Question: What is the reading of the measurement in the image?
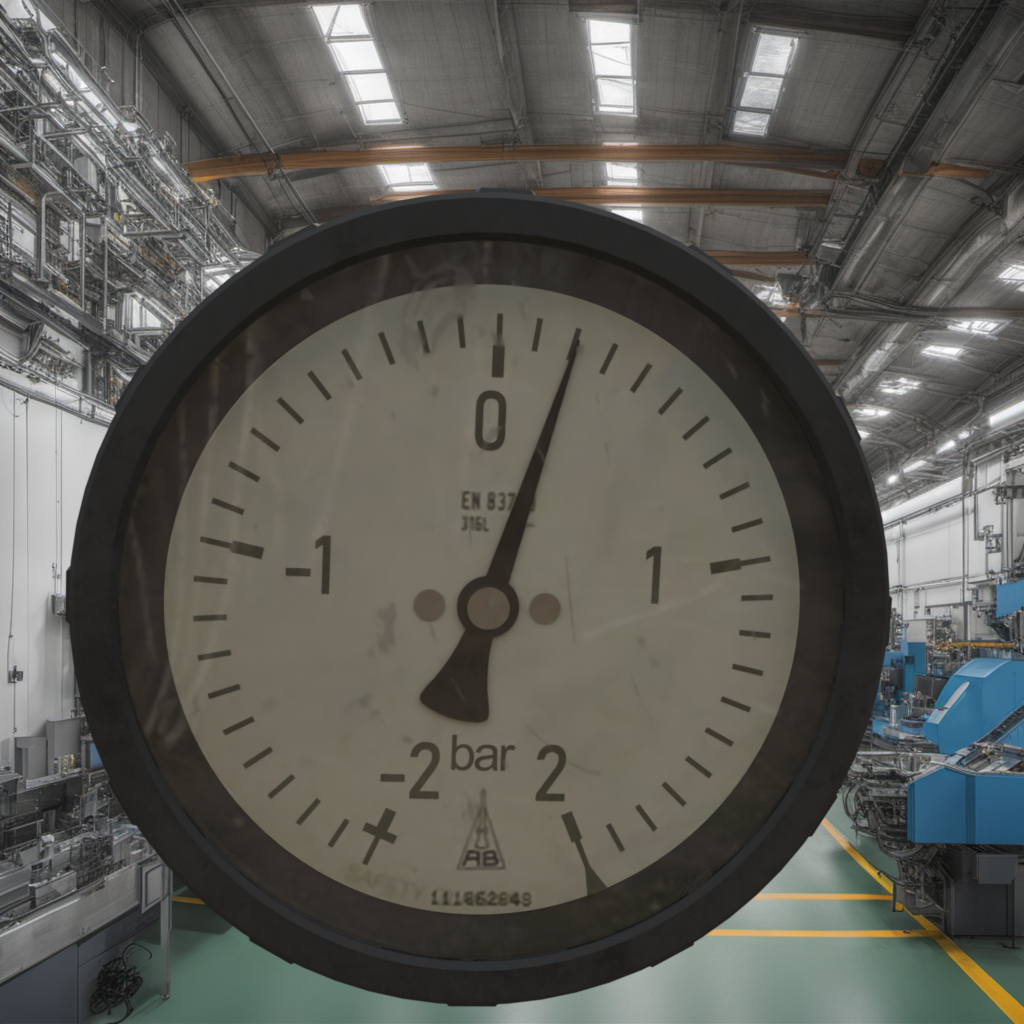
Answer: The result is 0.22
Question: What is the reading range of the measurement in the image?
Answer: The range is from -2 to 2
Question: What is the minimum and maximum value of this measurement?
Answer: The minimum value is -2 and the maximum value is 2